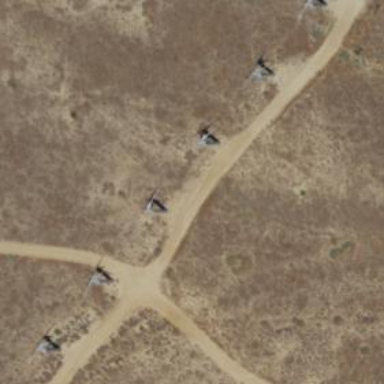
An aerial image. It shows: Wind power generator with wind turbines.